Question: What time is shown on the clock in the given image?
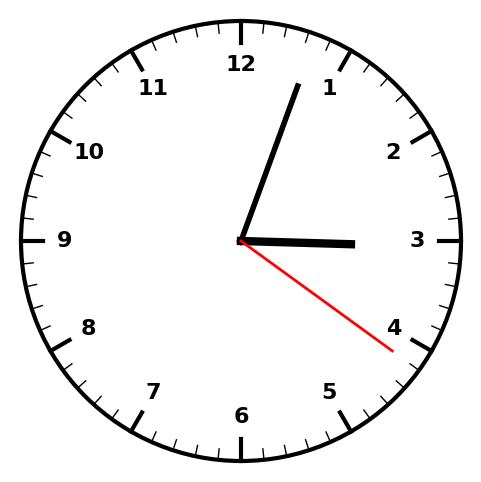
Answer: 03:03:21